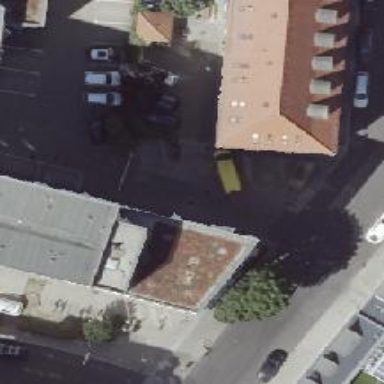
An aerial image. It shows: Shop offering bicycle rental services.